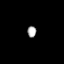
Tissue: skin
Cell type: Fibroblasts
Senescence score: 0.7584
Nuclear area (px): 97
Mean DAPI intensity: 174.124